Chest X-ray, PA view. Patient: 83 years old, sex M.
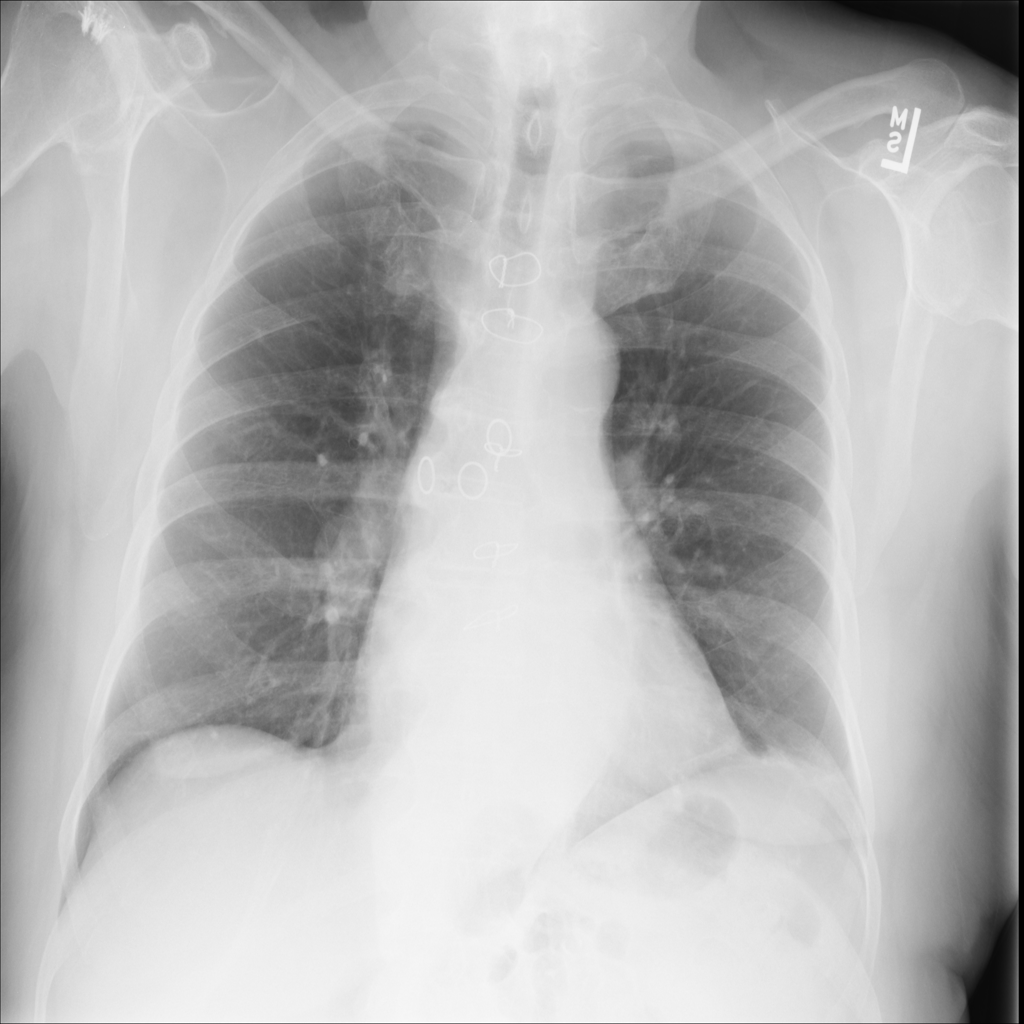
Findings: No Finding